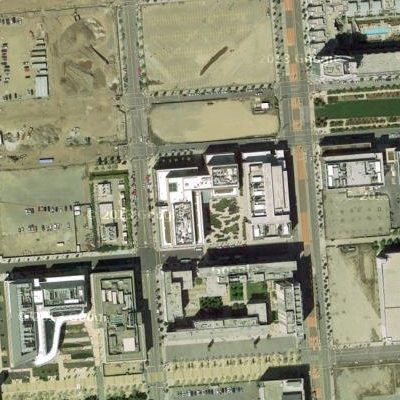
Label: Industry